Маглев — это технология магнитной подвески (левитации) и разгона поездов или других транспортных средств. В виду отсутствия трения между поездом и рельсами, такие поезда могут развивать скорости до 600 км/ч. Существует три типа Маглев систем — EMS (Electromagnetic Suspension, электромагнитная подвеска), EDS (Electrodynamic Suspension, электродинамическая подвеска) и экспериментальная технология Inductrack. В этой задаче изучаются физические принципы этой технологии на упрощенной модели маглева. Мы не будем рассматривать принцип ускорения поезда с помощью магнитных сил, т.к. он имеет много общего с физикой магнитной левитации. На рис. 1 изображен схематический вид поезда, использующего технологию Inductrack. В состоянии покоя или движения с маленькой скоростью маглев опирается колесами о рельсы, как обычный поезд. Однако при достижении некоторой скорости отрыва $v_t$ поезд отрывается от рельс и начинет левитировать. Для этого к поезду прикреплены два длинных параллельных ряда, состоящих из постоянных кубических магнитов, каждый размером $a = 5$ см. Дипольные моменты соседних магнитов наклонены под углом $45^{\circ}$ (так называемая сборка Халбаха). В результате под каждым рядом образуется постоянное магнитное поле с компонентами $B_x$ и $B_y$: \begin{equation} B_x = B_0 \exp \left( - k y \right) \sin \left( k x \right), \tag{1} \label{eq: B_x} \end{equation} \begin{equation} B_y = B_0 \exp \left( - k y \right) \cos \left( k x \right), \tag{2} \label{eq: B_y} \end{equation} где координата $x$ отсчитывается от заднего конца поезда вдоль направления движения, а координата $y$ отсчитывается от дна поезда в направлении вниз. Здесь параметр $k$ это волновое число магнитного поля. Амплитуда магнитного поля $B_0 = 1.4$ Тл.  Два индукционных ряда, состоящих из горизонтальных прямоугольных рамок ширины $a$ (совпадающей с размерами магнитов), расположены вдоль рельсов, как показано на рис. 2. Длина рамок и расстояние между ними равны $b$. Каждый индукционный ряд расположен ниже соответствующей сборки Халбаха на расстоянии, равном координате $y$ индукционного ряда (см. рис. 1). Считайте, что магнитное поле задается уравнениями (1) и (2) только около индукционных рамок, расположенных ниже поезда, а в остальном пространстве магнитное поле равно нулю.  $\textit{Примечание:}$ в реальных поездах рамки индукционных рядов соединены и образуют непрерывный ряд, похожий на лестницу. Однако для упрощения вычислений мы используем упрощенную модель, изображенную на рис. 2. Вам могут понадобиться следующие соотношения: \begin{equation} \sin x - \sin y = 2 \sin \left( \frac{x - y}{2} \right) \cos \left( \frac{x + y}{2} \right), \end{equation} \begin{equation} \cos x - \cos y = 2 \sin \left( \frac{y - x }{2} \right) \sin \left( \frac{x + y}{2} \right). \end{equation} В частях $\mathrm{A}$ и $\mathrm{B}$ считайте, что длина поезда бесконечно большая (т.е. уравнения \eqref{eq: B_x} и \eqref{eq: B_y} выполняются для любых значений $x$).
Часть А. ЭДС в индукционных рамках (2.2 балла)
Выразите волновое число $k$ магнитного поля через размер магнитов $a$. Также найдите его численное значение. Пусть поезд движется с постоянной скоростью $v$ вдоль положительного направления оси $x$. Рассмотрим рамку, центр которой в начальный момент $t=0$ имеет координату $x_c$ относительно поезда.
Найдите ЭДС индукции $\mathcal{E}_{ind}(t)$ в момент времени $t$.
Часть B. Ток в индукционных рамках (2.0 балла) Каждая рамка обладает индуктивностью $L$ и сопротивлением $R$. Взаимной индукцией разных рамок можно пренебречь по сравнению с $L$. Индуцированный в рамке ток $I$ имеет вид \begin{equation} I(t) = I_0 \sin \left( \omega t - k x_c + \psi \right). \end{equation}
Найдите циклическую частоту $\omega$ ЭДС индукции.
Часть C. Динамика поезда (5.8 балла)
Найдите амплитуду тока $I_0$ и фазу $\psi$. $\textit{Примечание:}$ положительное направление тока выбирается так, чтобы оно было согласоваано с положительным направлением оси $y$ правилом правой руки.
Найдите средние по времени силы $\overline{F}_x$ и $\overline{F}_y$, действующие на одну рамку. Ответ выразите через скорость поезда $v$, расстояние между сборкой Халбаха и индукционным рядом $y$ и введенные раннее параметры. Постройте качественные графики $\overline{F}_x(v)$ и $\overline{F}_y(v)$ при фиксированном $y$.
Рассмотрим поезд большой, но не бесконечной длины $l$ ($l \gg b$). Найдите (вертикальную) подъемную силу $F_L$ и (горизонтальную) силу тяги $F_D$.
При заданном $a$, найдите минимальное отношение $b/a$, при котором подъемная сила максимальная при фиксированных $y$, $v$, $R$ и $L$. Рассмотрим поезд длины $l = 10~\text{м}$ и массы $m = 1{.}0\cdot10^4~\text{кг}$. Отношение $b/a$ совпадает с оптимальным, найденным в пункте $\mathrm{C3}$. Индуктивность и сопротивление индукционных рамок равны $L = 1{.}0\cdot10^{-7}~\text{Гн}$ и $R = 1{.}0\cdot10^{-5}~\text{Ом}$. Ускорение свободного падения $g = 9{.}8~\text{м}/\text{с}^2$. Считайте, что расстояние между сборкой Халбаха и индукционным рядом $y$ равно $0$, когда поезд покоится.
Найдите скорость отрыва $v_t$, при которой поезд перестает контактировать с рельсами.
Найдите расстояние $y$ между поездом и рельсами, если поезд движется со скоростью $v = 360~\text{км}/\text{ч}$.
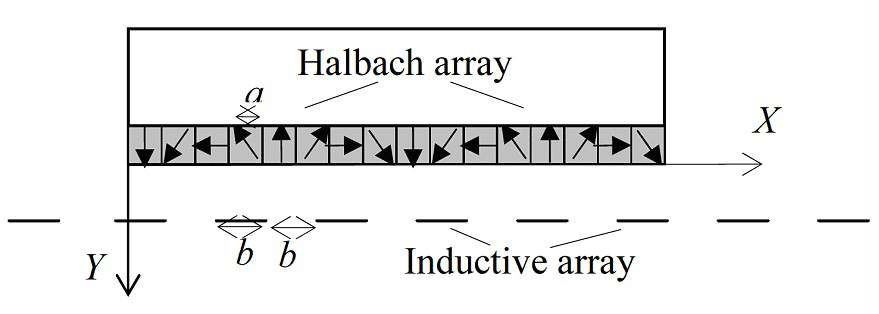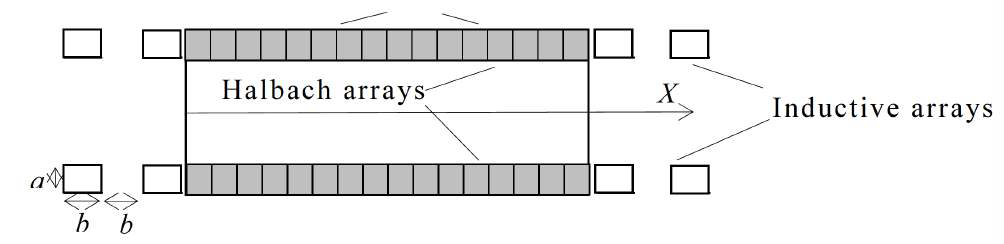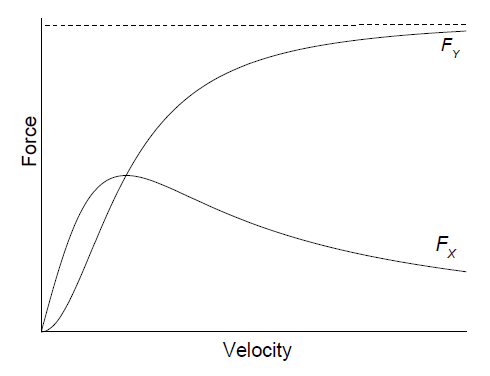
Выразите волновое число $k$ магнитного поля через размер магнитов $a$. Также найдите его численное значение.
Решение: Т.к. ориентация магнитного момента поворачивается на $2\pi$ каждый 8 кубиков, длина волны $\lambda = 8 a$. Отсюда находим волновое число:
Ответ: \begin{equation*} k = \frac{2\pi}{\lambda} = \frac{\pi}{4 a} = 15.7~\text{м}^{-1}.\end{equation*}

Найдите ЭДС индукции $\mathcal{E}_{ind}(t)$ в момент времени $t$.
Решение: Обозначим через $x'(t)$ координату центра рамки в момент времени $t$:\begin{equation*} x' = x_c - v t.\end{equation*}Через участок рамки с координатой от $x$ до $x+dx$ проходит поток $d \Phi = B_y a dx$. Интегрируя, получаем\begin{multline*} \Phi = \int_{x'-b/2}^{x'+b/2} a B_0 \exp\left(-k y\right) \cos \left( k x \right) dx = \\ = \frac{a B_0 {\exp \left(-k y\right)}}{k} \left[ \sin\left(k x'+ k b/2\right) - \sin\left(k x' - k b/2\right) \right] = \\ = \frac{a B_0 {\exp \left(-k y\right)}}{k} \cdot 2 \sin \frac{k b}{2} \cos \left( k v t - k x_c \right).\end{multline*}Дифференцирую по времени, находим ЭДС индукции:
Ответ: \begin{equation*} \mathcal{E}_{\text{ind}} = -\frac{d\Phi}{dt} = 2 a B_0 v {\exp \left(-k y\right)} \sin \frac{k b}{2} \sin \left( k v t - k x_c \right).\end{equation*}

Найдите циклическую частоту $\omega$ ЭДС индукции.
Решение: Из выражения для $\mathcal{E}_{\text{ind}}$ получаем:
Ответ: \begin{equation*} \omega = k v.\end{equation*}

Найдите амплитуду тока $I_0$ и фазу $\psi$.  $\textit{Примечание:}$ положительное направление тока выбирается так, чтобы оно было согласоваано с положительным направлением оси $y$ правилом правой руки.
Решение: Перейдем к комплексным току и напряжению: $\tilde{I} = I_0 e^{i\left(\omega t - k x_c + \psi\right)}$, $\tilde{\mathcal{E}} = \mathcal{E}_0 e^{i \left(\omega t - k x_c\right)}$, где $\mathcal{E}_0 = 2 a B_0 v \cdot {\exp \left(-k y\right)} \sin \frac{k b}{2}$. Записывая закон Кирхгофа, получаем\begin{equation*} \left( i \omega L + R \right) \tilde{I} = \tilde{\mathcal{E}},\end{equation*}откуда находим ток:\begin{equation*} \tilde{I} = \frac{\tilde{\mathcal{E}}}{R^2 + \omega^2 L^2} \cdot \left( R - i \omega L \right).\end{equation*}Взяв модуль от обеих частей, получим\begin{equation*} I_0 = \frac{\mathcal{E}_0}{\sqrt{\omega^2 L^2 + R^2}} = \frac{2 a B_0 v \cdot {\exp \left(-k y\right)} \sin \frac{k b}{2}}{\sqrt{\omega^2 L^2 + R^2}}.\end{equation*}Рассмотрим аргументы обеих частей:\begin{equation*} \omega t - k x_c + \psi = \omega t - k x_c - \arctan \frac{\omega L}{R},\end{equation*}откуда находим $\psi$:\begin{equation*} \psi = - \arctan \frac{\omega L}{R}.\end{equation*}
Ответ: \begin{equation*} I_0 = \frac{2 a B_0 v \cdot {\exp \left(-k y\right)} \sin \frac{k b}{2}}{\sqrt{\omega^2 L^2 + R^2}}.\end{equation*}
Ответ: \begin{equation*} \psi = - \arctan \frac{\omega L}{R}.\end{equation*}

Найдите средние по времени силы $\overline{F}_x$ и $\overline{F}_y$, действующие на одну рамку. Ответ выразите через скорость поезда $v$, расстояние между сборкой Халбаха и индукционным рядом $y$ и введенные раннее параметры.  Постройте качественные графики $\overline{F}_x(v)$ и $\overline{F}_y(v)$ при фиксированном $y$.
Решение: Найдем силу $F_y$. На стороны рамки, параллельные оси $x$, действует сила, перпендикулярная как $x$, так и $y$, поэтому ее мы рассматривать не будем. Записав силы, действующие на переднюю и заднюю стороны рамки, получим\begin{multline*} F_y = a I \left[ B_x\left(x'+b/2\right) - B_x\left(x'-b/2\right) \right] = - a I_0 B_0 \exp\left(-k y\right) \sin \frac{k b}{2} \cdot 2 \sin\left(\omega t - k x_c + \psi \right) \cos \left(\omega t - k x_c \right)\end{multline*}Для усреднения разложим произведение синуса и косинуса в сумму:\begin{equation*} \langle 2 \sin\left(\omega t - k x_c + \psi \right) \cos \left(\omega t - k x_c \right) \rangle = \langle \sin \left(2 \omega t - 2 k x_c + \psi\right) + \sin\psi \rangle = \sin \psi.\end{equation*}Выразим $\sin \psi$ через тангенс: $\sin \psi = \frac{\tan \psi}{\sqrt{1 + \tan^2 \psi}}$. Получаем итоговое выражение для $\overline{F}_y$:\begin{equation*} \overline{F}_y = \frac{2 a^2 B_0^2 v^2 k L}{R^2 + k^2 v^2 L^2} \exp\left(-2k y\right) \sin^2 \frac{k b}{2}\end{equation*}Произведем аналогичные выкладки для $F_x$:\begin{equation*} F_x = I a \left[ B_y \left(x + b/2\right) - B_y \left(x - b/2\right) \right],\end{equation*}\begin{equation*} F_x = 2 a I_0 B_0 \exp\left(-ky\right) \sin \frac{k b}{2} \sin \left(\omega t - k x_c\right) \sin \left(\omega t - k x_c + \psi \right),\end{equation*}\begin{equation*} \langle 2\sin \left(\omega t - k x _c\right) \sin \left(\omega t - k x_c + \psi \right) \rangle = \langle \cos\psi - \cos \left( 2 \omega t - 2 k x_c + \psi \right) \rangle = \cos \psi,\end{equation*}\begin{equation*} \overline{F}_x = \frac{2 a^2 B_0^2 R v}{R^2 + k^2 v^2 L^2} \sin^2 \frac{k b}{2} \exp\left(-2 k y\right).\end{equation*}Изобразим качественно $\overline{F}_x$ и $\overline{F}_y$.
Ответ: \begin{equation*} \overline{F}_x = \frac{2 a^2 B_0^2 R v}{R^2 + k^2 v^2 L^2} \sin^2 \frac{k b}{2} \exp\left(-2 k y\right).\end{equation*}
Ответ: \begin{equation*} \overline{F}_y = \frac{2 a^2 B_0^2 v^2 k L}{R^2 + k^2 v^2 L^2} \exp\left(-2k y\right) \sin^2 \frac{k b}{2}\end{equation*}

Рассмотрим поезд большой, но не бесконечной длины $l$ ($l \gg b$). Найдите (вертикальную) подъемную силу $F_L$ и (горизонтальную) силу тяги $F_D$.
Решение: В каждом ряде $N = \frac{l}{2 b}$ рамок, т.е. всего их $2 N = \frac{l}{b}$. Сила, действующая на поезд, по модулю равна сумме сил, действующих на рамки, и направлена противоположно ей.
Ответ: \begin{equation*} F_L = \frac{2 a^2 B_0^2 v^2 k L l}{b \left(R^2 + k^2 v^2 L^2\right)} \exp\left(-2k y\right) \sin^2 \frac{k b}{2}, \end{equation*}

При заданном $a$, найдите минимальное отношение $b/a$, при котором подъемная сила максимальная при фиксированных $y$, $v$, $R$ и $L$.
Решение: Обозначим $x = b/a$. Тогда подъемная сила будет пропорциональна\begin{equation*} f(x) = \frac{\sin^2 \frac{\pi x}{8}}{x}.\end{equation*}Она достигает максимума при $f'(x) = 0$, что можно записать как \begin{equation*} x = \frac{4}{\pi} \tan \frac{\pi x}{8}.\end{equation*}Решая численно это уравнение, находим ответ.
Ответ: \begin{equation*} b/a = 2.968.\end{equation*}

Найдите скорость отрыва $v_t$, при которой поезд перестает контактировать с рельсами.
Решение: Условие отрыва записывается как $F_L(y=0) = m g$:\begin{equation*} \frac{2 a B_0^2 v_t^2 k L l}{R^2 + k^2 v_t^2 L^2} \exp\left(-2k y\right) \frac{\sin^2 \frac{k b}{2}}{b/a} = m g,\end{equation*}откуда находим $v_t$.
Ответ: \begin{equation*} v_t = R \sqrt{\frac{m g}{\frac{\pi}{2}\frac{\sin^2 \left(k b/2\right)}{b/a} B^2 L l - m g k^2 L^2}} = 3.93~\text{м}/\text{с}.\end{equation*}

Найдите расстояние $y$ между поездом и рельсами, если поезд движется со скоростью $v = 360~\text{км}/\text{ч}$.
Решение: Из условия $F_L = m g$ находим $y$:
Ответ: \begin{equation*} y = \frac{1}{2 k} \ln \left( \frac{B^2 b^2 L l}{R^2 + k^2 v^2 L^2} \frac{1}{m g} \cdot \frac{\pi}{2} \frac{\sin^2 \frac{k b}{2}}{b/a} \right) = 4.1~\text{см}.\end{equation*}
Темы:
T, Всемирные